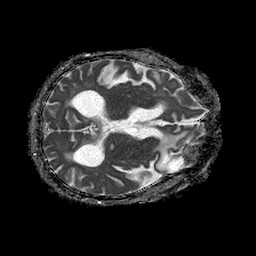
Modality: ADC
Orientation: axial
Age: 73
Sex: female
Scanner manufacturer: philips
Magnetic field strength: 1.5 T
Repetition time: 4.6 s
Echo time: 0.08631 s